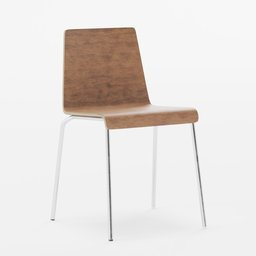
Label: furniture